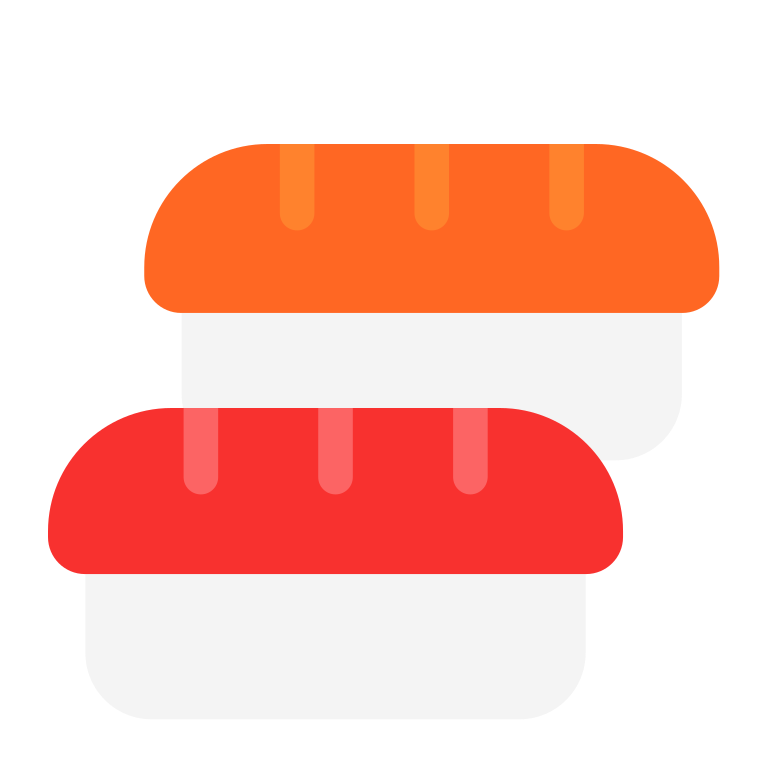
sushi flat